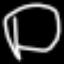
Label: square